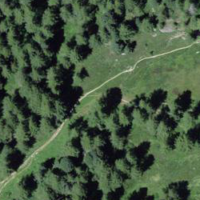
EUNIS habitat code: 44
Species observed at this site:
Dactylorhiza viridis
Ajuga pyramidalis